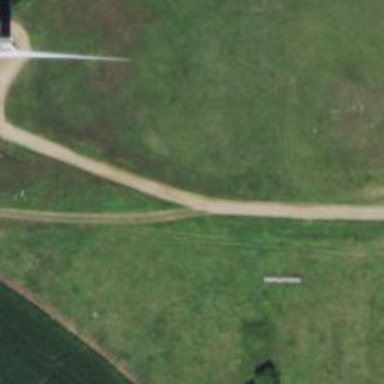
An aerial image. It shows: Road designated for service vehicles in wind farm area.